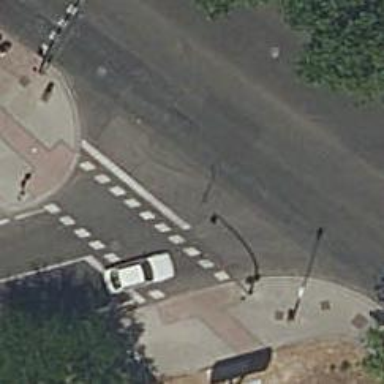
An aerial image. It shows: Road with traffic signals at crossing.